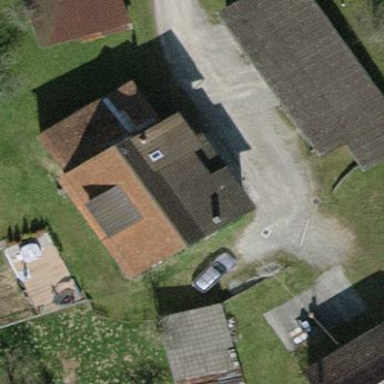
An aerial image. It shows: Farmyard area.